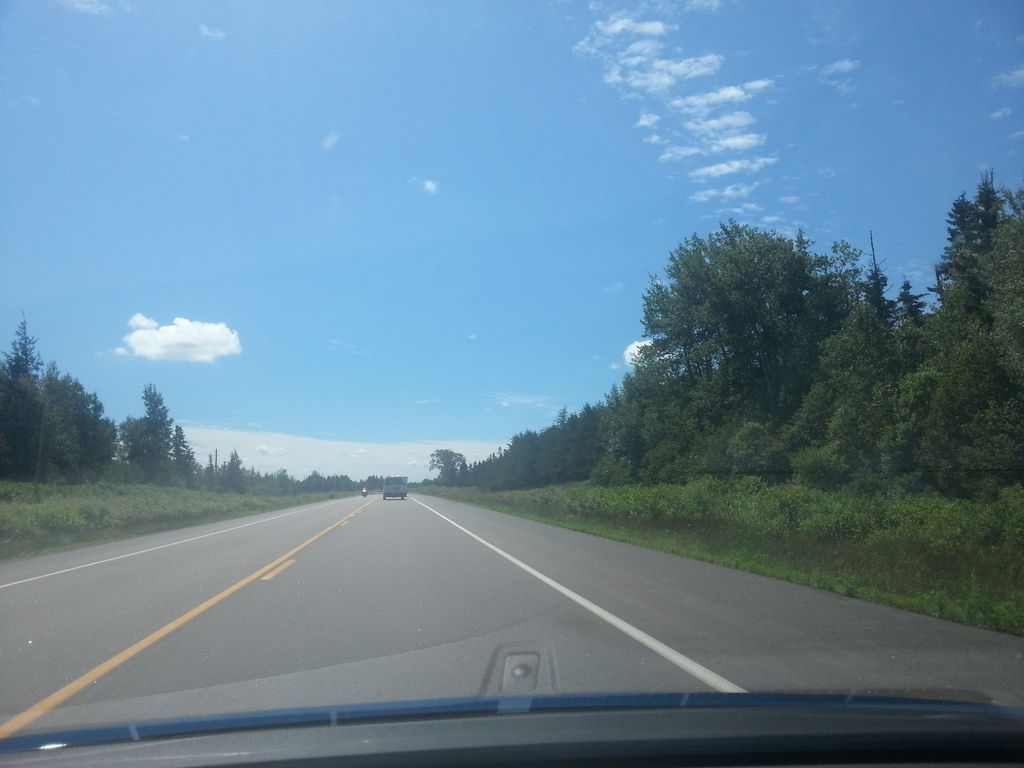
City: charlottetown